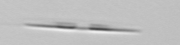
Label: pennate_Pseudo-nitzschia